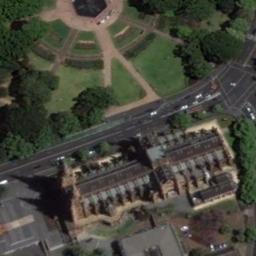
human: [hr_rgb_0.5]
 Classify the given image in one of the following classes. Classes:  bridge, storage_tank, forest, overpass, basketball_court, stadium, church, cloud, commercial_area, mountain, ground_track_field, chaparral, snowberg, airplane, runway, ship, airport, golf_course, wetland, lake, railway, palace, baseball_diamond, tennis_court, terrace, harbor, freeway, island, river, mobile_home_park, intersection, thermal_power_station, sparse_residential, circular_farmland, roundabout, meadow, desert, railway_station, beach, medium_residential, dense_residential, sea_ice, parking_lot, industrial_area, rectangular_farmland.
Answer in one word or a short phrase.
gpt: church